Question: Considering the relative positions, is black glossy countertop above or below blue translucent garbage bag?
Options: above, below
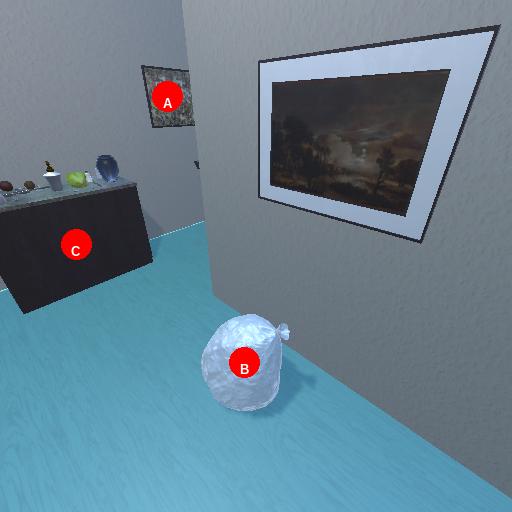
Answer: above